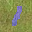
Label: 1